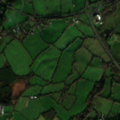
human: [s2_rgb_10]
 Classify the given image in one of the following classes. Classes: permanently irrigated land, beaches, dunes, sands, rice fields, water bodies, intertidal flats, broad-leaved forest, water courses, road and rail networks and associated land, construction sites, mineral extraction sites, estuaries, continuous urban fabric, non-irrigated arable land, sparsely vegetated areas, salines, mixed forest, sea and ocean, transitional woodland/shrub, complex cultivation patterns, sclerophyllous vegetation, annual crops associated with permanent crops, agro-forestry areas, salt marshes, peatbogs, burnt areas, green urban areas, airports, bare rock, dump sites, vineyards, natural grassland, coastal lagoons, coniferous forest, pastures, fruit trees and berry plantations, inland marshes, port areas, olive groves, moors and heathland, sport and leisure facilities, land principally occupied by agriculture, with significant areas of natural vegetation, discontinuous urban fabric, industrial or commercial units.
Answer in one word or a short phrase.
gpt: discontinuous urban fabric, pastures, transitional woodland/shrub